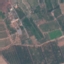
Land use / land cover: PermanentCrop